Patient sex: M
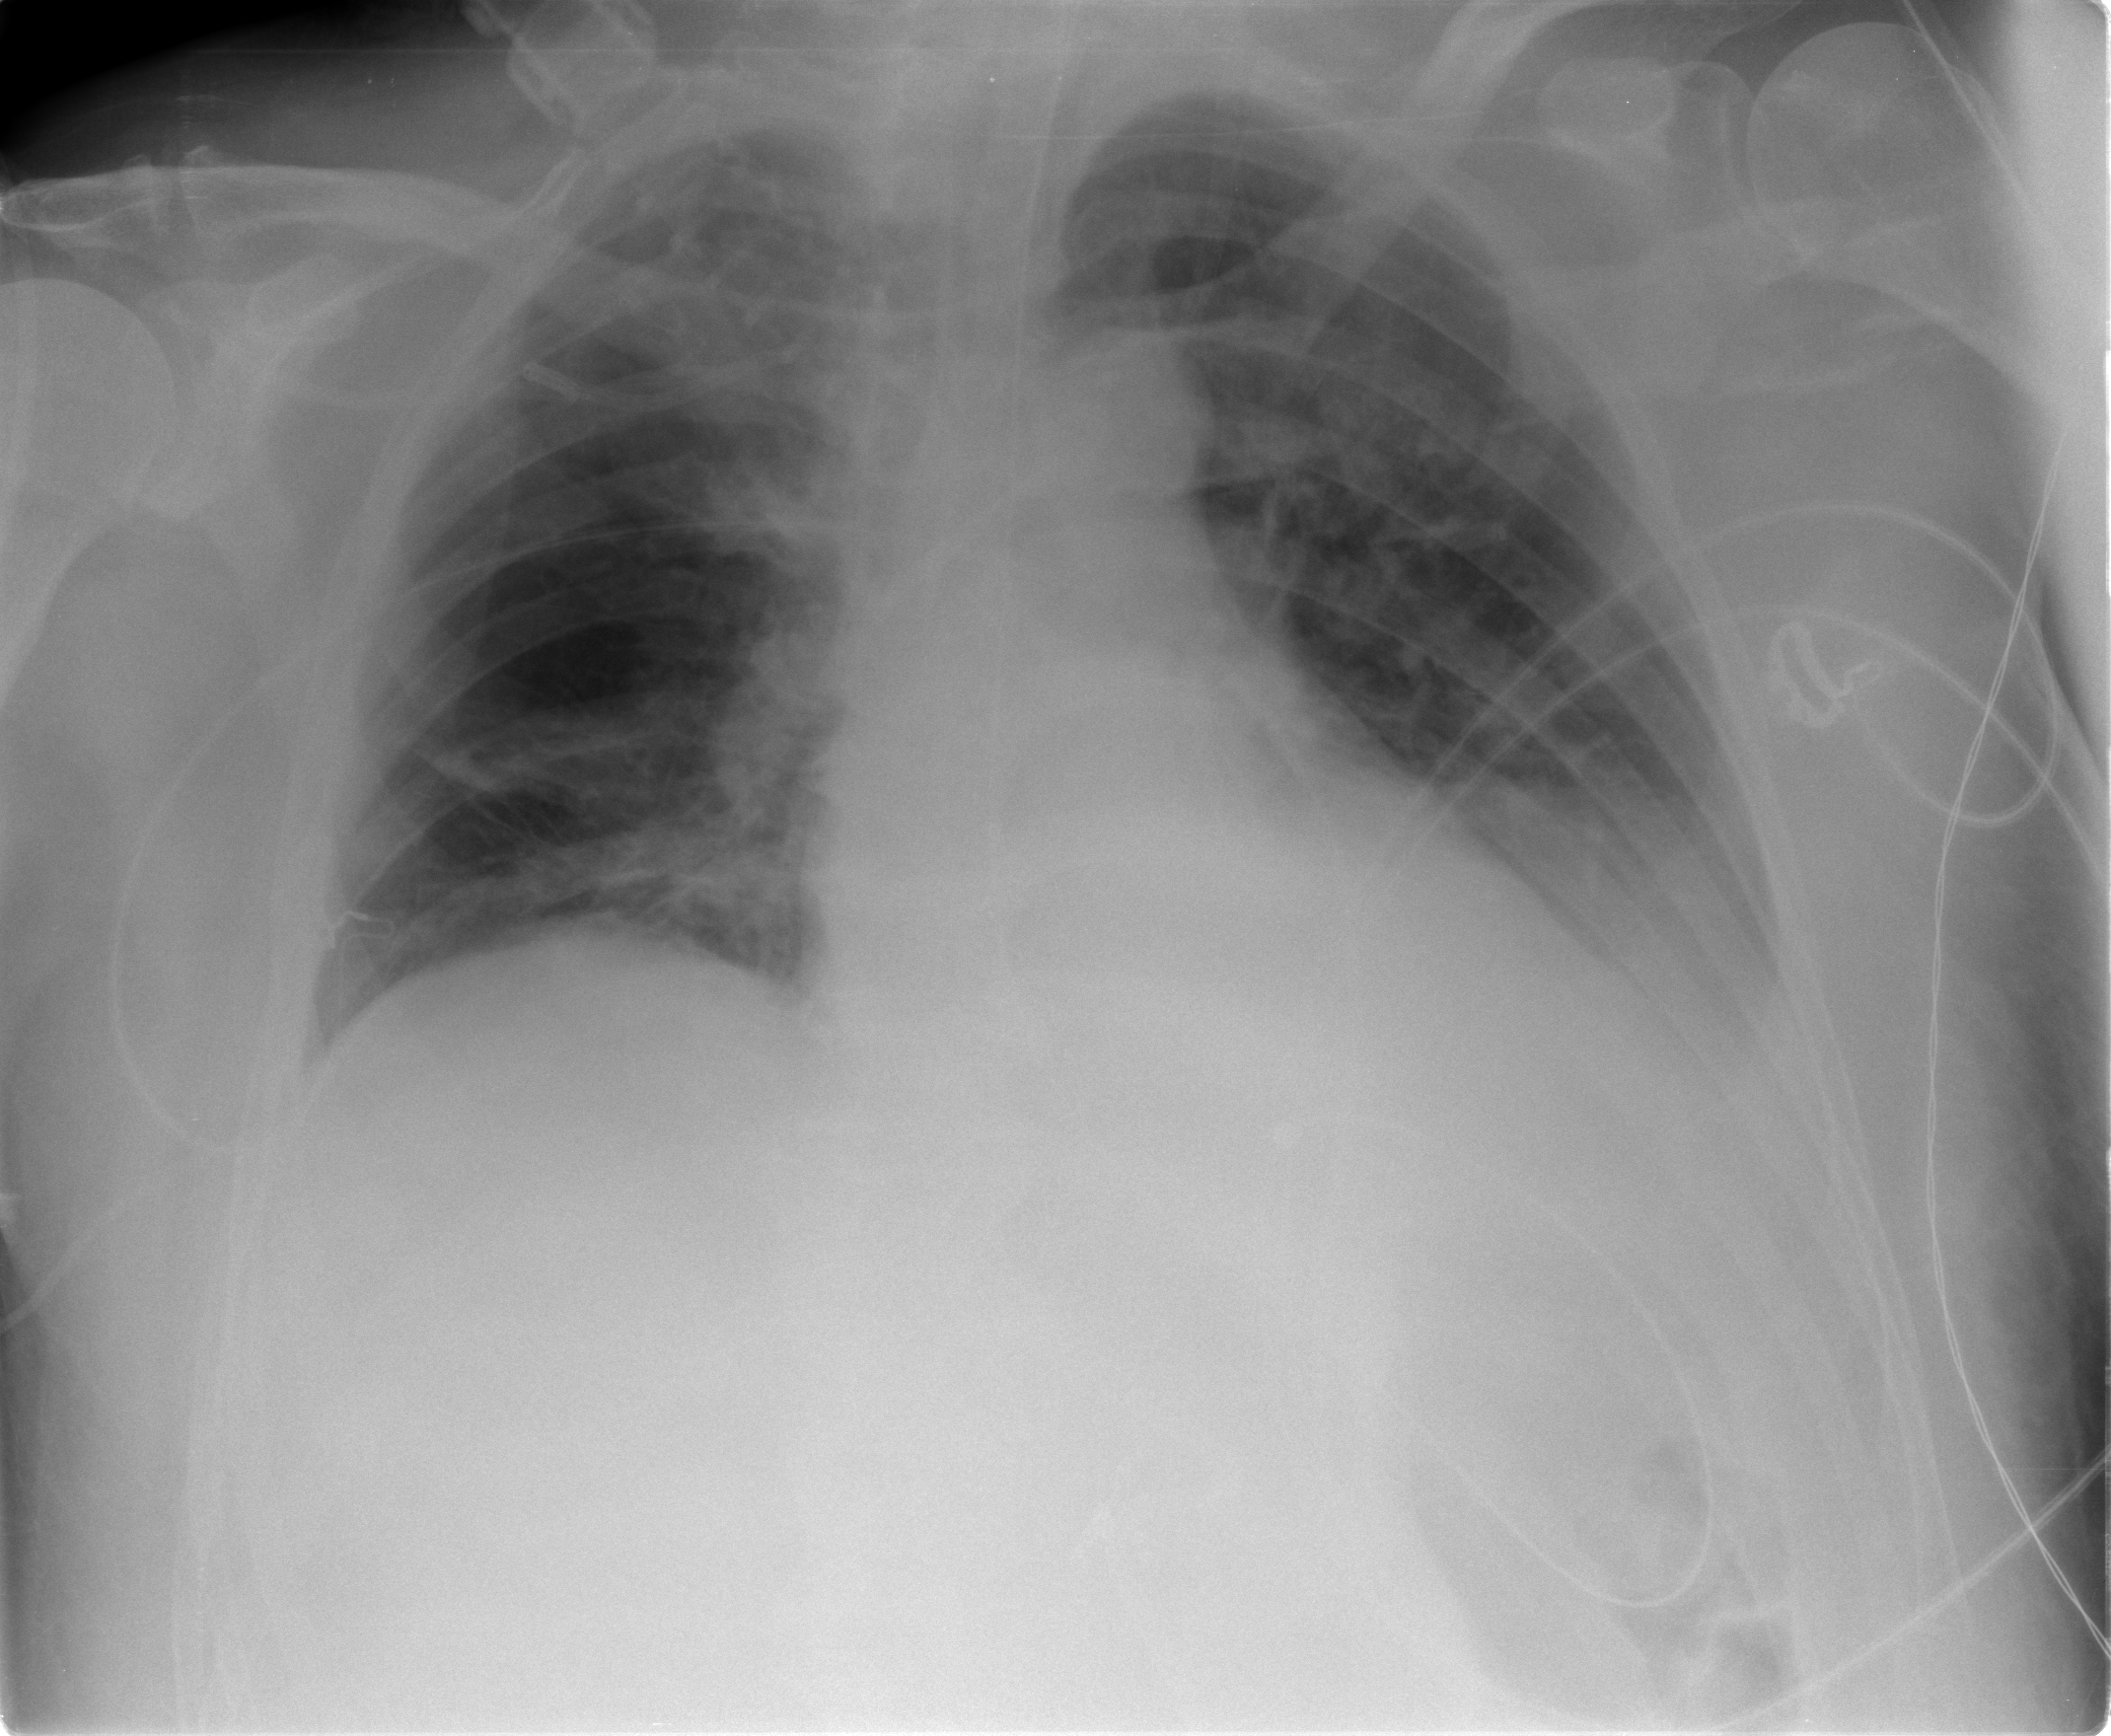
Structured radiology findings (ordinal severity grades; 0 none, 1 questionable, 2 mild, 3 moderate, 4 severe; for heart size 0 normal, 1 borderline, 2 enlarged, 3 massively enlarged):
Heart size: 0
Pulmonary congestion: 2
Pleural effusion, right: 0
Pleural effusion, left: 2
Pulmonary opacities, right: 2
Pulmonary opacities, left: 0
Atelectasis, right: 2
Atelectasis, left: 2